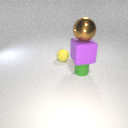
small yellow rubber sphere behind small green rubber cylinder